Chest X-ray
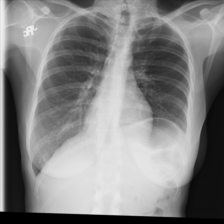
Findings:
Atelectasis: negative
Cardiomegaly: negative
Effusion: negative
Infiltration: negative
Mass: negative
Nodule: negative
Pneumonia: negative
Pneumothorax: negative
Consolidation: negative
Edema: negative
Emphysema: negative
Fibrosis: negative
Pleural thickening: negative
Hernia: negative